Question: What is the document's title?
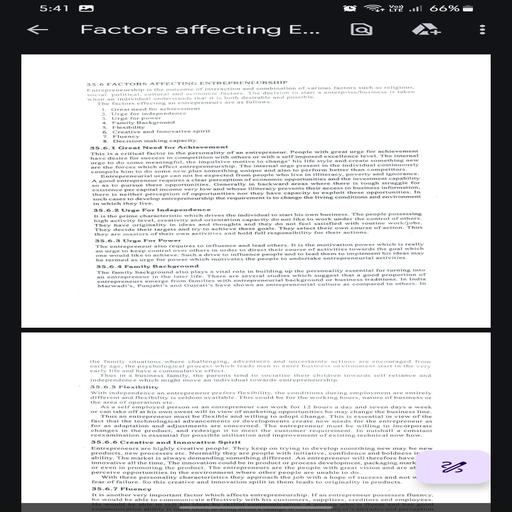
Answer: Factors affecting